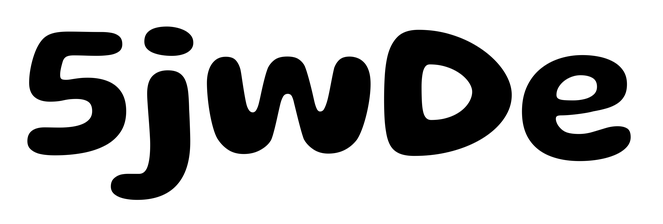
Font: Gluten_SemiBold